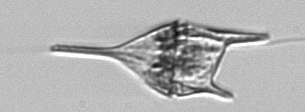
Label: Tripos_lineatus